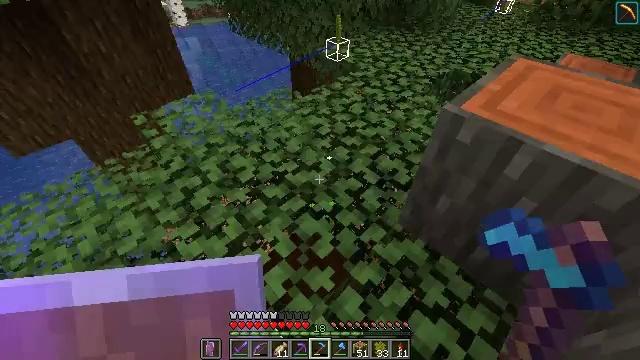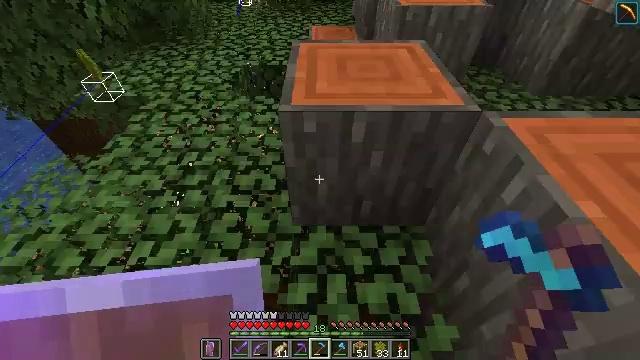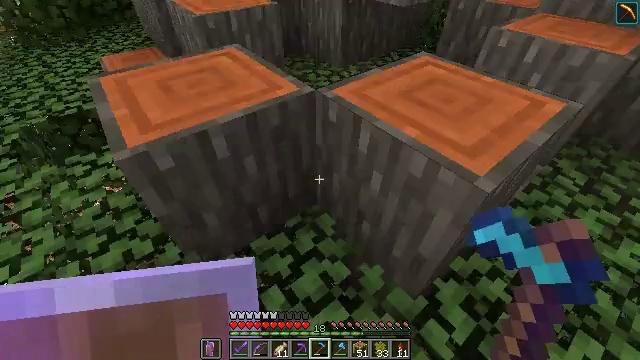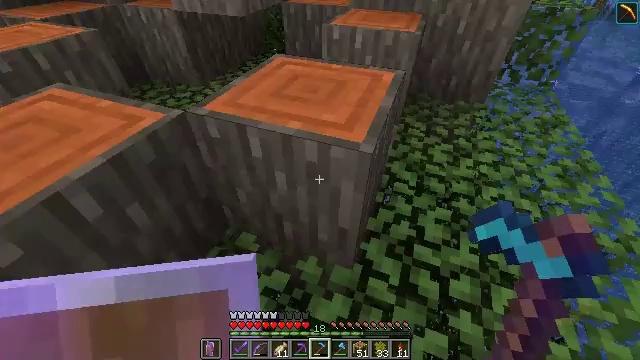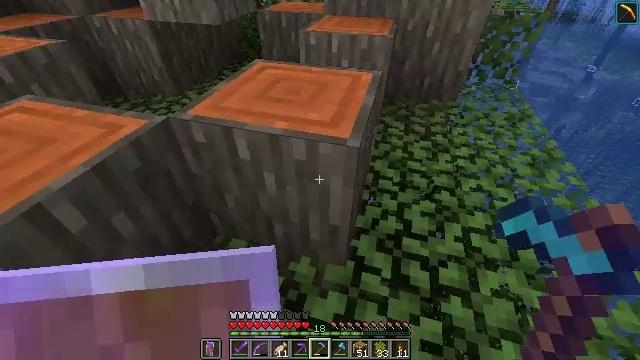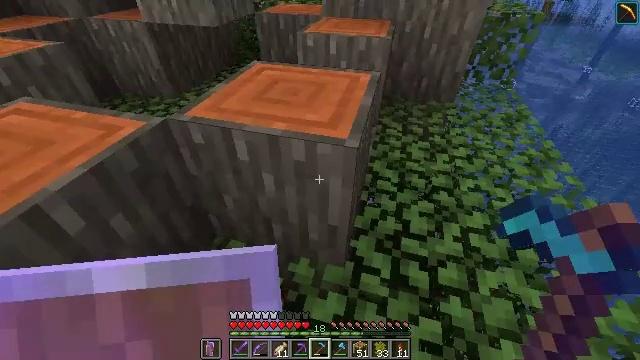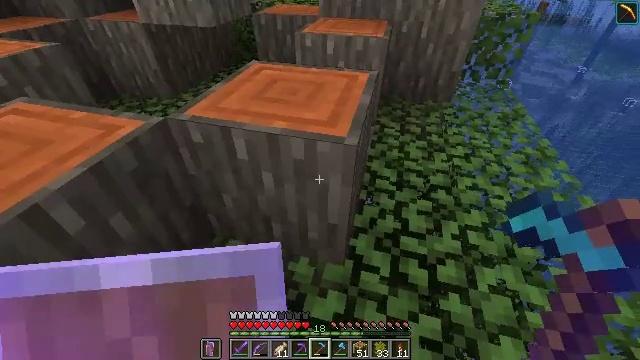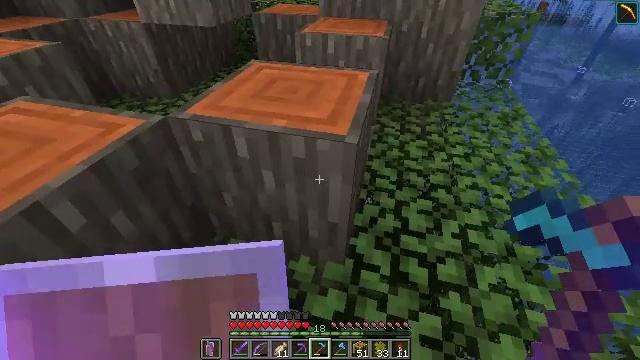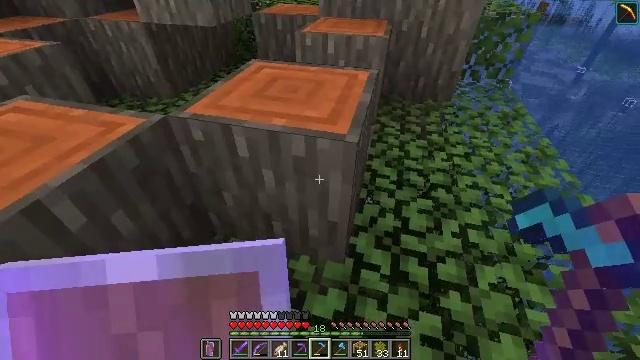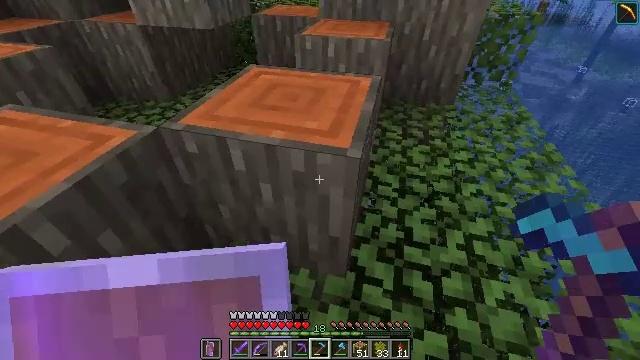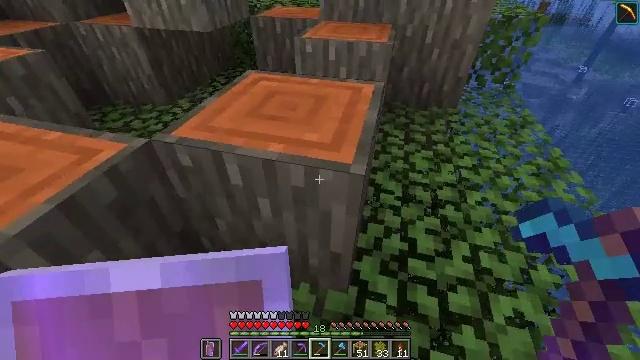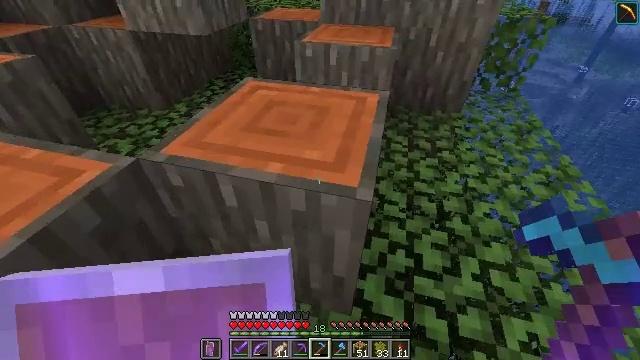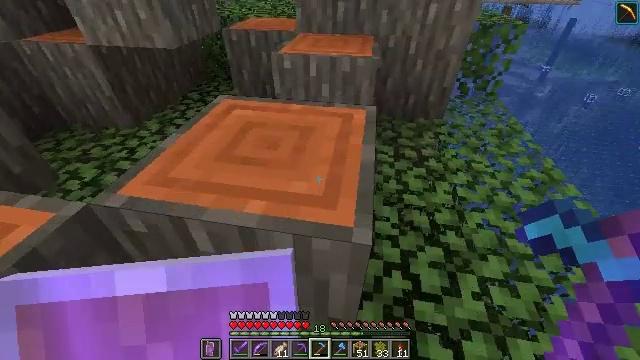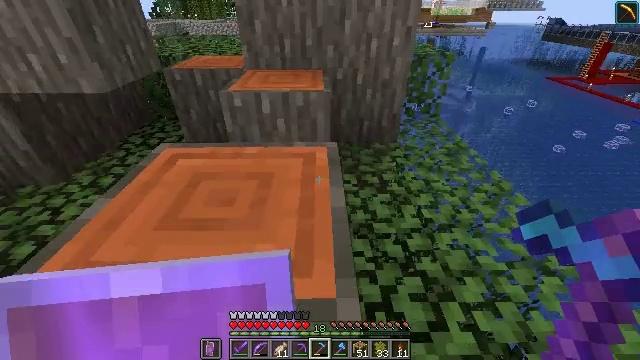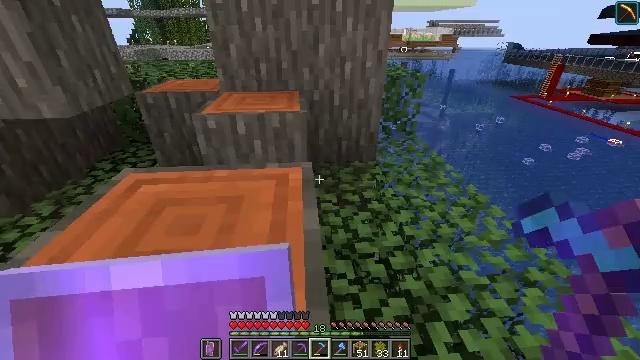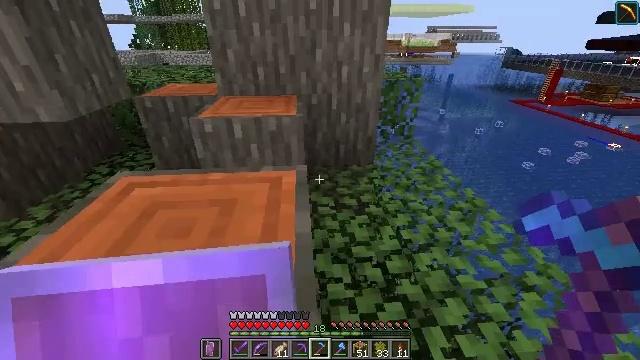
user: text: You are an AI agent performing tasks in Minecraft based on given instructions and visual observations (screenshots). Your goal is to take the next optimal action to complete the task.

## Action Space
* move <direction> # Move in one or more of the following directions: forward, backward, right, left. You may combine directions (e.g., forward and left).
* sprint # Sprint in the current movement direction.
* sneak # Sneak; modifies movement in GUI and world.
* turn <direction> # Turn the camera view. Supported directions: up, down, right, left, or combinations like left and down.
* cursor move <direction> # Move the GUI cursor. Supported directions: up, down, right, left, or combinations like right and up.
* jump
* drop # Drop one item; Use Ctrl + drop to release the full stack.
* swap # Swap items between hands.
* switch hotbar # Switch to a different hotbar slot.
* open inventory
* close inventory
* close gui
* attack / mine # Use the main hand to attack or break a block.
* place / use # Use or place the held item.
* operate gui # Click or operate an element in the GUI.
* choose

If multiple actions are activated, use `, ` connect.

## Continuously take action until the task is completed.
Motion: motion action
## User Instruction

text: Gather acacia leaves by breaking them.
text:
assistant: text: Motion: turn right
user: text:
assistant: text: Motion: turn right and up
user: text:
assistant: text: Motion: turn right and up
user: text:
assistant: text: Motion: turn right and up
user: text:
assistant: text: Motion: no_op
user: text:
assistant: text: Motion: no_op
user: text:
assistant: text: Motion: no_op
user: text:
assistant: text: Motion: no_op
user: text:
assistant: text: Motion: move forward
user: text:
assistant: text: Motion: move forward
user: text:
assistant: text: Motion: move forward
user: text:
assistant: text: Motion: move forward, turn right and up
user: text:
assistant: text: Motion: move forward, turn right and up
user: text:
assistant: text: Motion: move forward and move right, turn right and up
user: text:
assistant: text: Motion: move forward and move right
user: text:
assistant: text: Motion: move forward and move right
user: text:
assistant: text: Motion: move forward and move right
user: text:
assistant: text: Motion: move forward and move right
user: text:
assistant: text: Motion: move forward and move right
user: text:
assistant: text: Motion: move forward
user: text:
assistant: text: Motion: move forward
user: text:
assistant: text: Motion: move forward, turn left and up
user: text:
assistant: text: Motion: move forward, turn left and up
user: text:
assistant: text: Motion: move forward, turn left and up
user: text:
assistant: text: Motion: move forward, turn right
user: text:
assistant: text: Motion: move forward, turn right and up
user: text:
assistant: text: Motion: move forward, turn right
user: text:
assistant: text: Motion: move forward, turn right
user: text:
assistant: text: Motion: move forward
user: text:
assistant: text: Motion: turn down